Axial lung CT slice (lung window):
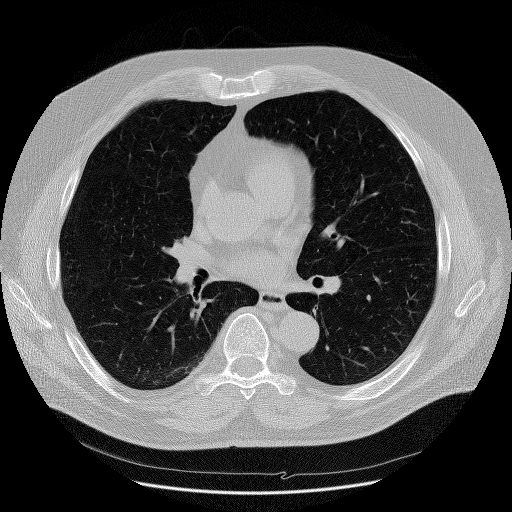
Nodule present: no